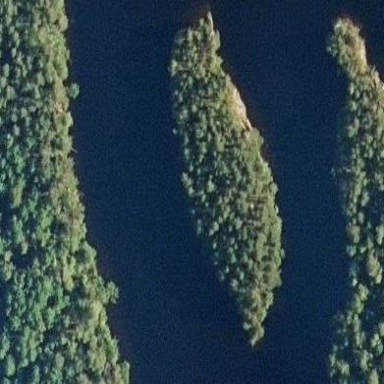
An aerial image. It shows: Image showing island.